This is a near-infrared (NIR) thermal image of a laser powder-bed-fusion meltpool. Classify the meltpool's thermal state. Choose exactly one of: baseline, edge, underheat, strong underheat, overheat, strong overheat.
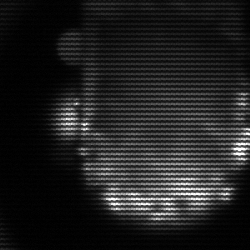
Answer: baseline